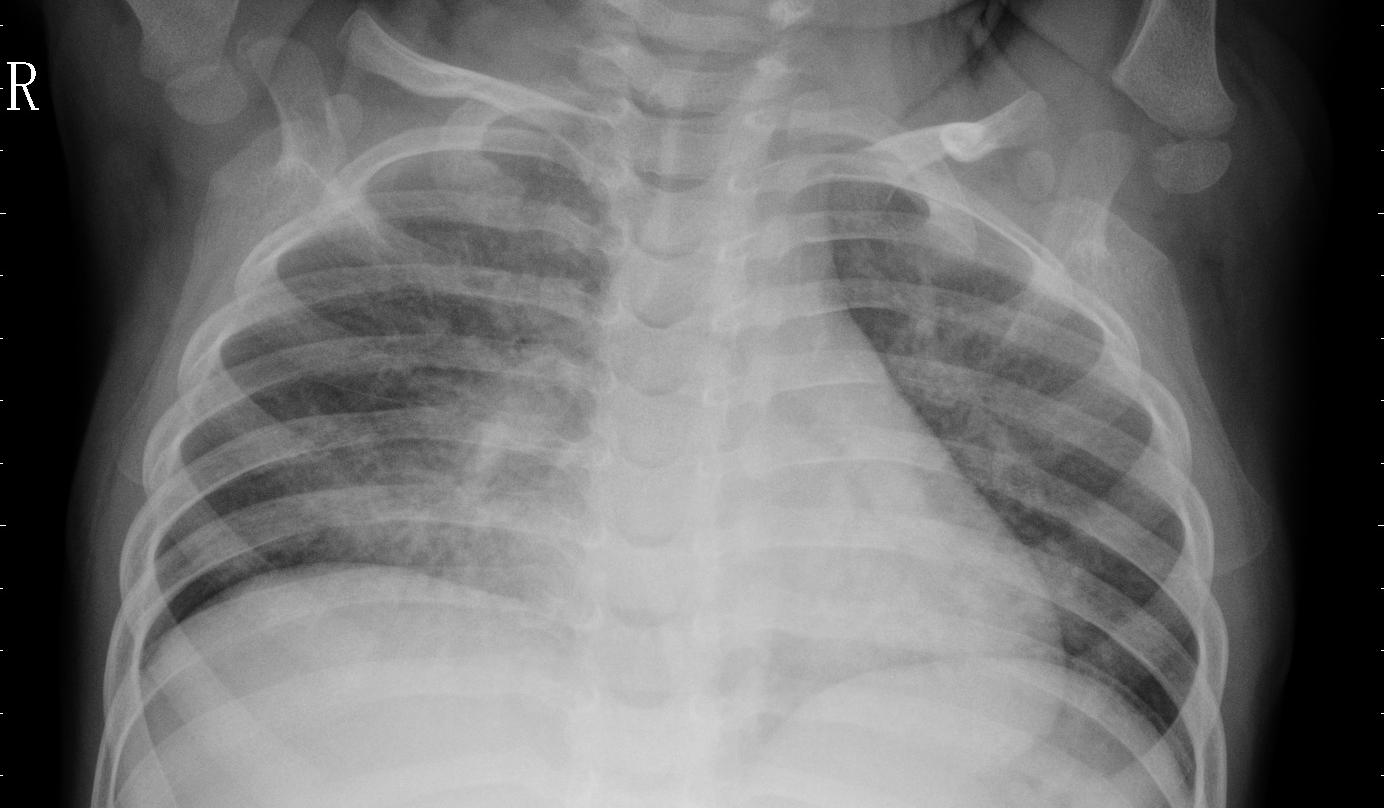
Diagnosis: PNEUMONIA